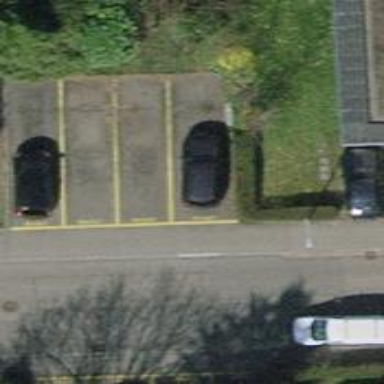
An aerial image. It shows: Street side parking area.